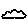
Label: cloud